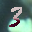
Label: 3